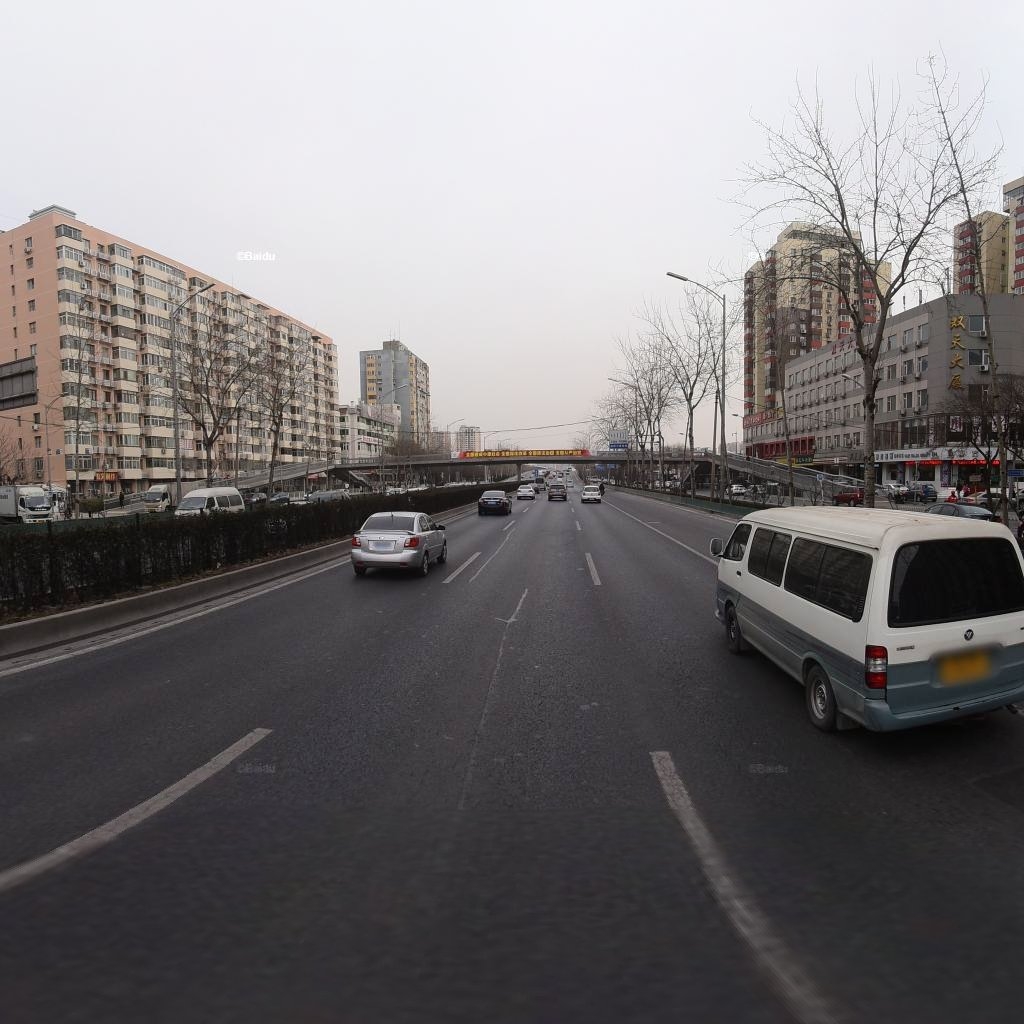
Region: Haidian
Road damage annotations: longitudinal patch, longitudinal patch